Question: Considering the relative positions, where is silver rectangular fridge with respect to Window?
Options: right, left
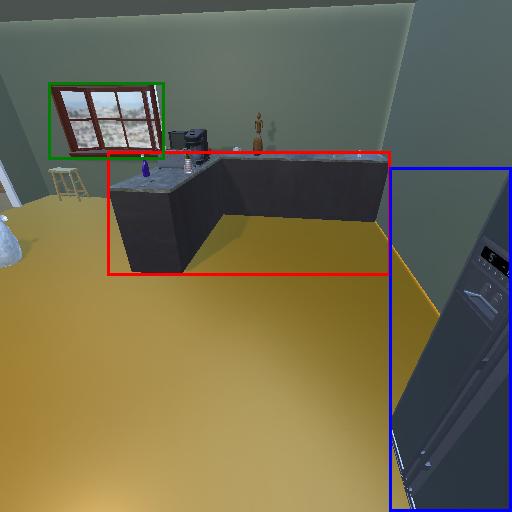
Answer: right